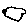
Label: cloud